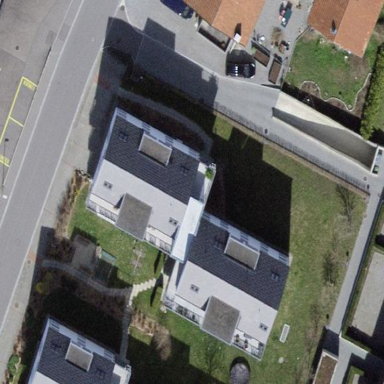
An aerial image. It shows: Gabled roof adorns the apartments building.